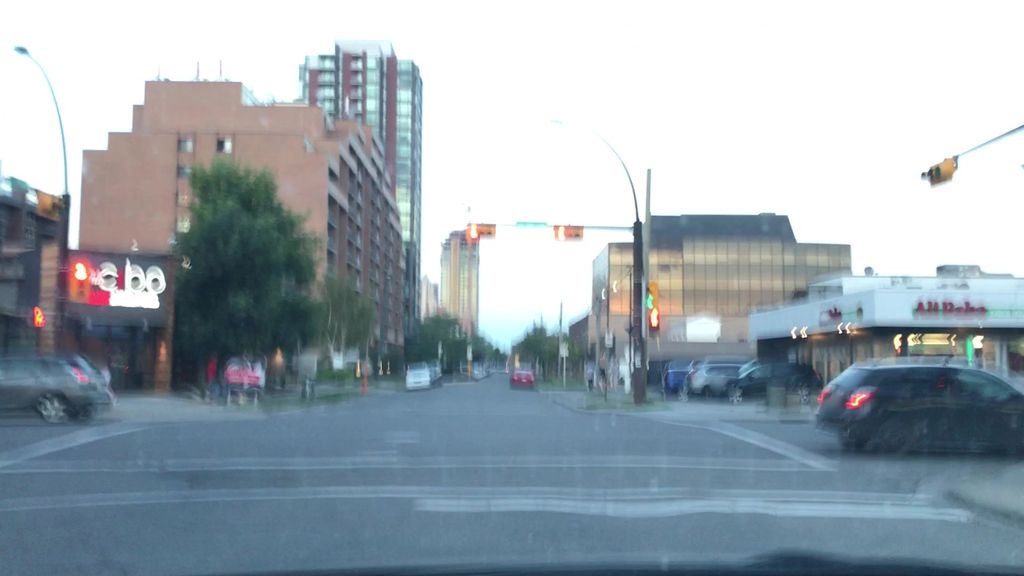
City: calgary